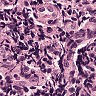
Metastatic tissue present: no